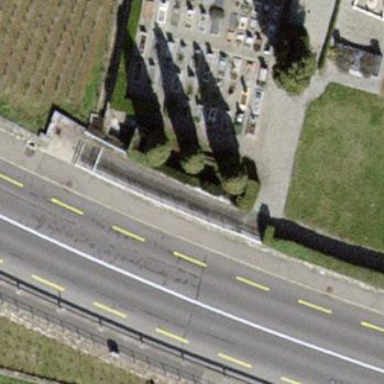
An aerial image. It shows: Grave yard.